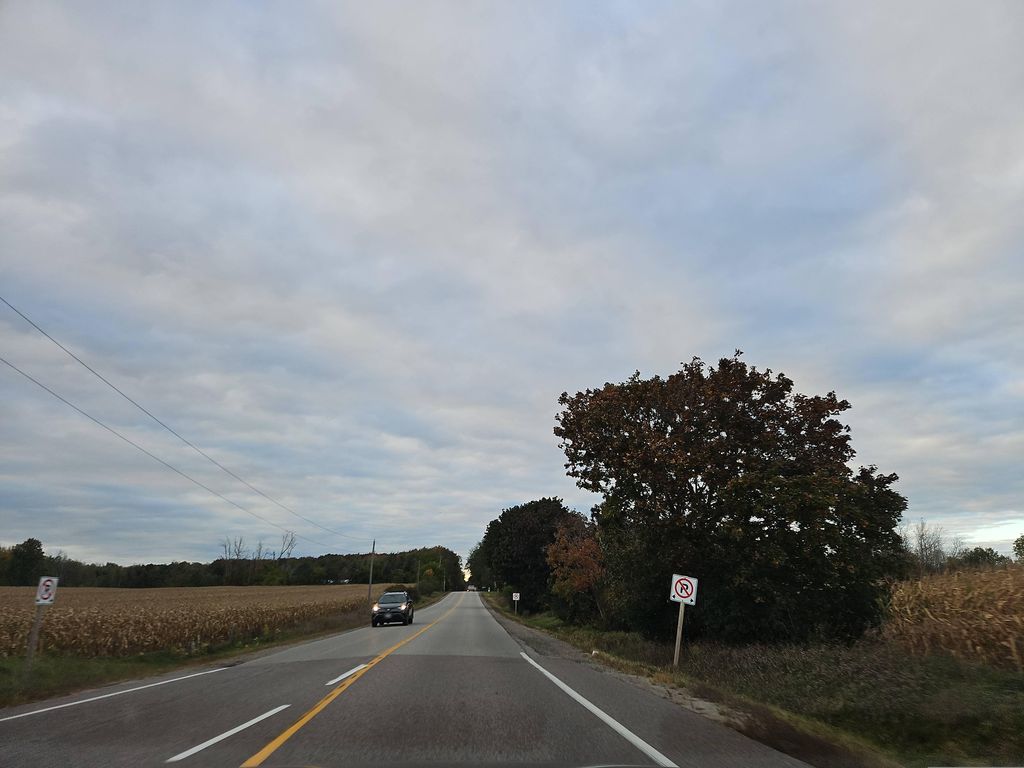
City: kitchener-waterloo